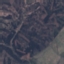
Land use / land cover: HerbaceousVegetation